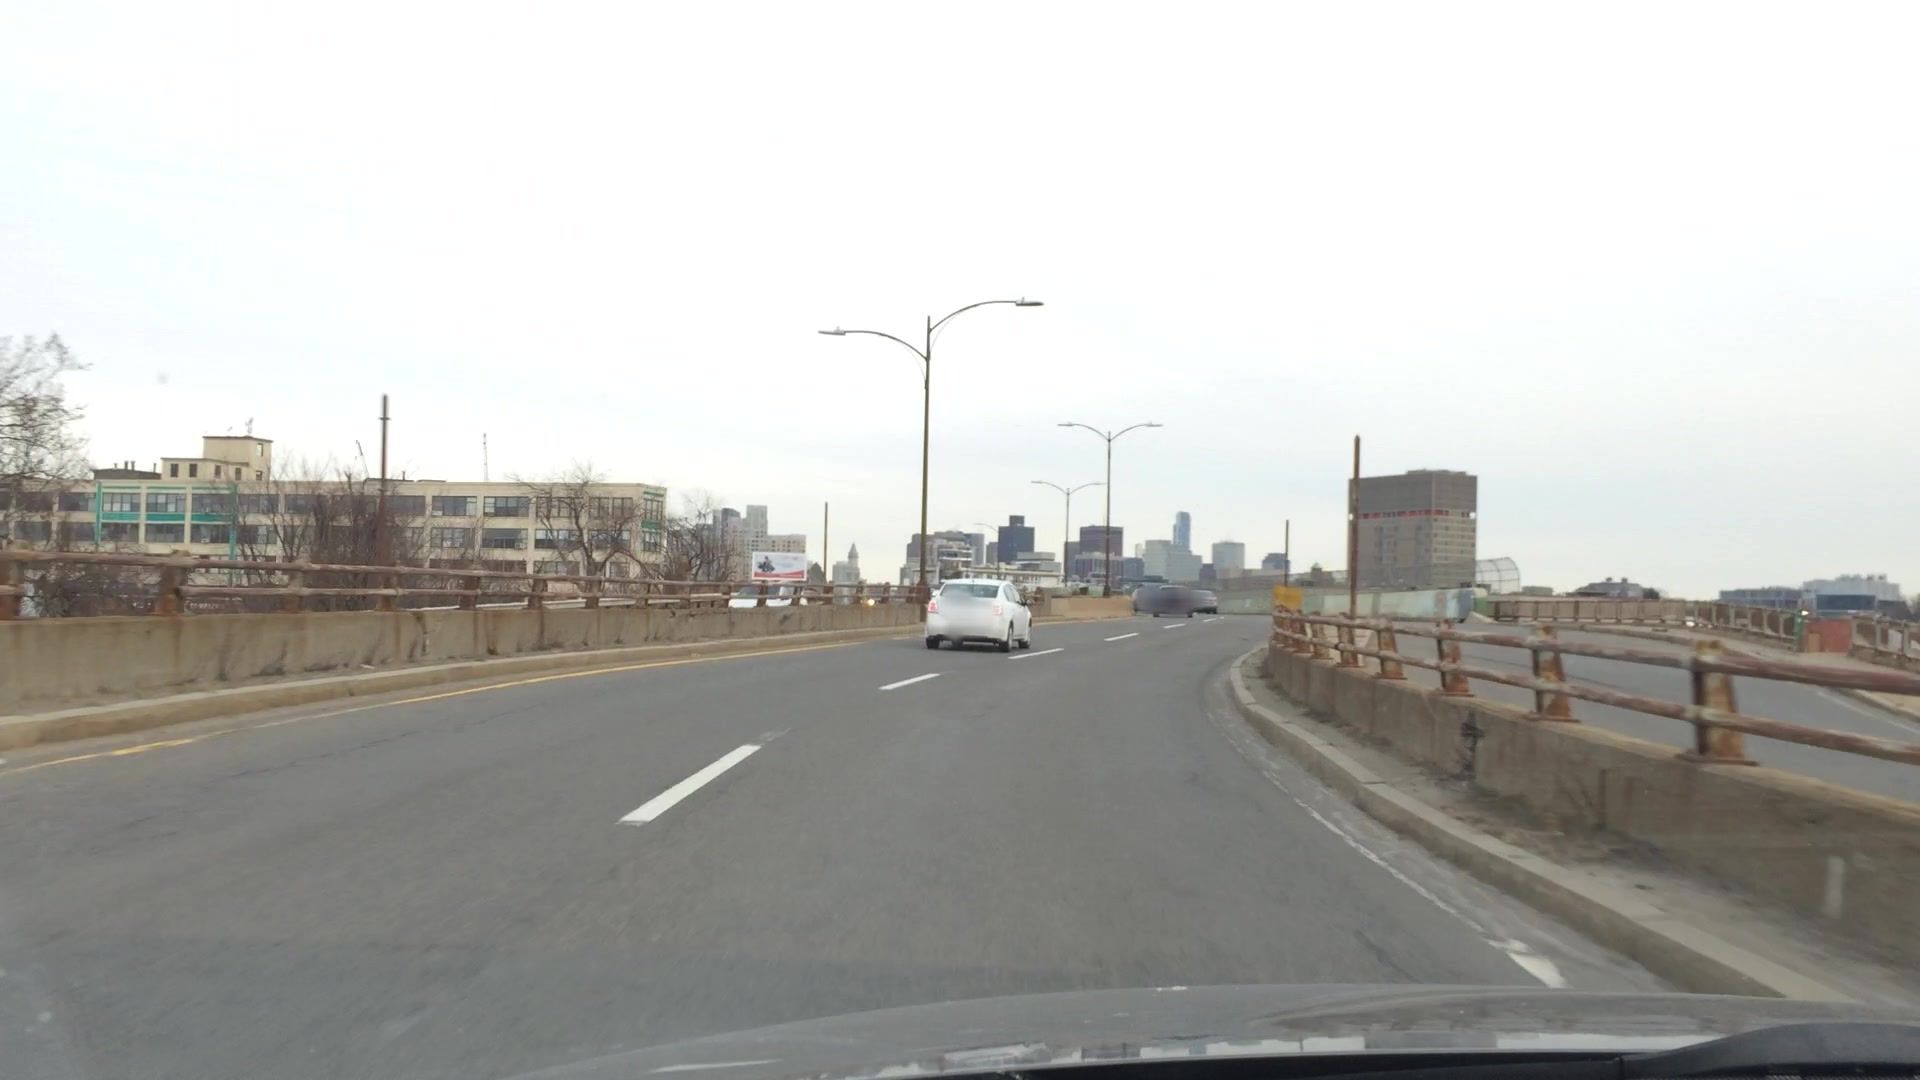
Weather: cloudy
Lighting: day
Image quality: good
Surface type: driving surface
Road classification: trunk_link
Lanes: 1
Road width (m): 12.2
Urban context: urban centre
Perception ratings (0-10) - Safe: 2.26, Lively: 1.78, Beautiful: 0.95, Boring: 2.85, Depressing: 6.5, Wealthy: 1.38